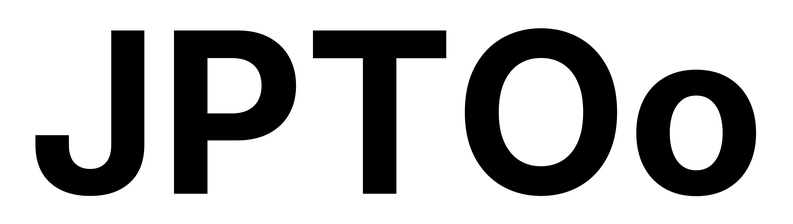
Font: Inter_Bold